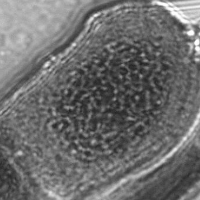
Label: prophase